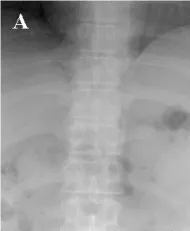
Conventional roentgenogram, CT and Gd-enhanced MR images. A; Anteroposterior radiograph of the thoracic spine revealed no abnormalities.
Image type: radiology (x_ray)